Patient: sex M, age 66
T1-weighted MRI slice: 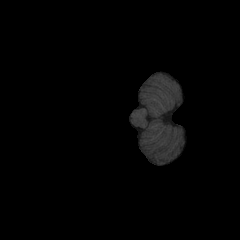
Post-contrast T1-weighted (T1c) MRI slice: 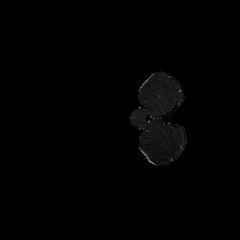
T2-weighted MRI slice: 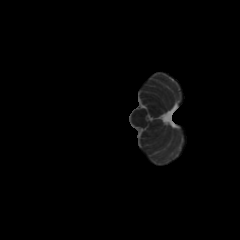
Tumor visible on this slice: no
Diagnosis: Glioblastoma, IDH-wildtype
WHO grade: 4